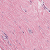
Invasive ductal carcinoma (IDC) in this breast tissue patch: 0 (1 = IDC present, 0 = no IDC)